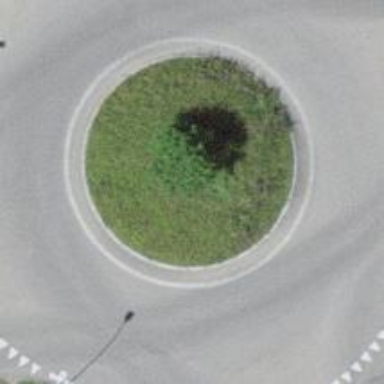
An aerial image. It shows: Roundabout on primary highway.